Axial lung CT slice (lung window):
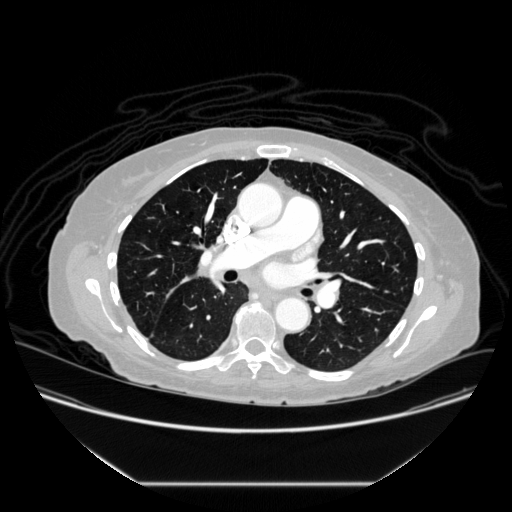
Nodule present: no